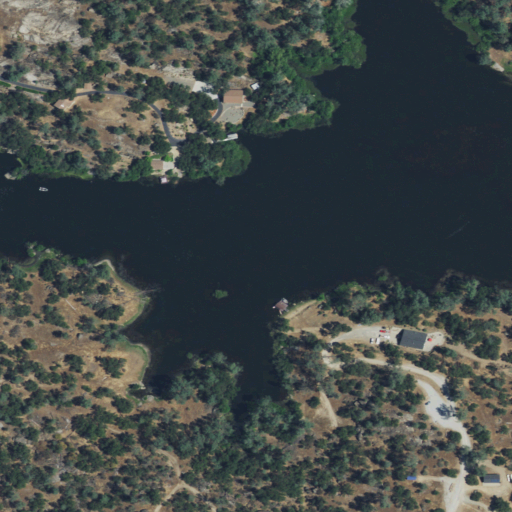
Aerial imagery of valley in California named Long Hollow containing evergreen forest, open water, shrub, open development, and low intensity development